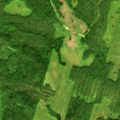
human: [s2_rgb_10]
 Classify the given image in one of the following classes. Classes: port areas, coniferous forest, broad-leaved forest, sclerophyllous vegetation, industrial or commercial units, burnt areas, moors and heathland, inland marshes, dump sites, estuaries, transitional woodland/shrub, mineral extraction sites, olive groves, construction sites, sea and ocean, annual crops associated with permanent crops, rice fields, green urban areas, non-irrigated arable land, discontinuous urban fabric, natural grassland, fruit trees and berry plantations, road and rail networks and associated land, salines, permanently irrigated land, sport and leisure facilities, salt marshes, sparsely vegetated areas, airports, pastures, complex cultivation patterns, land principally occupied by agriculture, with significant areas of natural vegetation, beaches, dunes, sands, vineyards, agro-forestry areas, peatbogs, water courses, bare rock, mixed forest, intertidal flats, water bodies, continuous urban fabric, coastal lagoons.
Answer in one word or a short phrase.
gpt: coniferous forest, transitional woodland/shrub